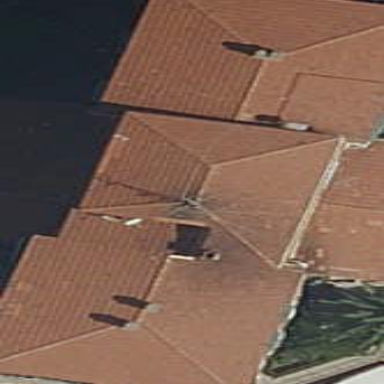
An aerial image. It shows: Part of building.